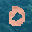
Label: 0